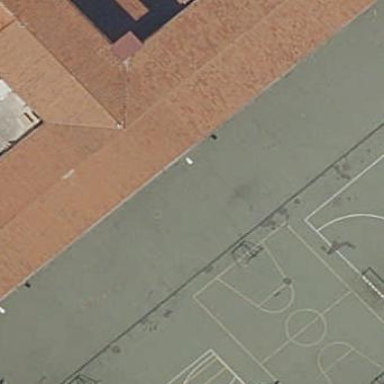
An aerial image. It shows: Basketball court in the leisure land pitch.